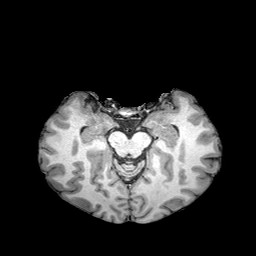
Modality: T1w
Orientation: coronal
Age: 47
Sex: male
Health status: healthy